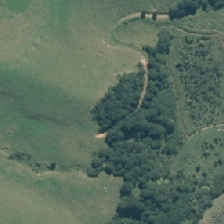
Land cover: manuka_kanuka